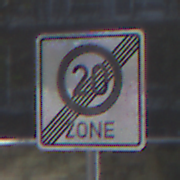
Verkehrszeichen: EndeZone20
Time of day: MorningAfternoon
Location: Outdoor (Special)
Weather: Clear
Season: Winter
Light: Natural